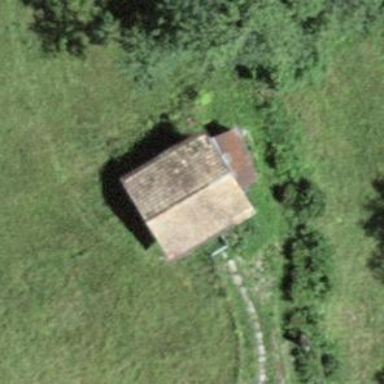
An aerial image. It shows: Barn.